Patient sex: M
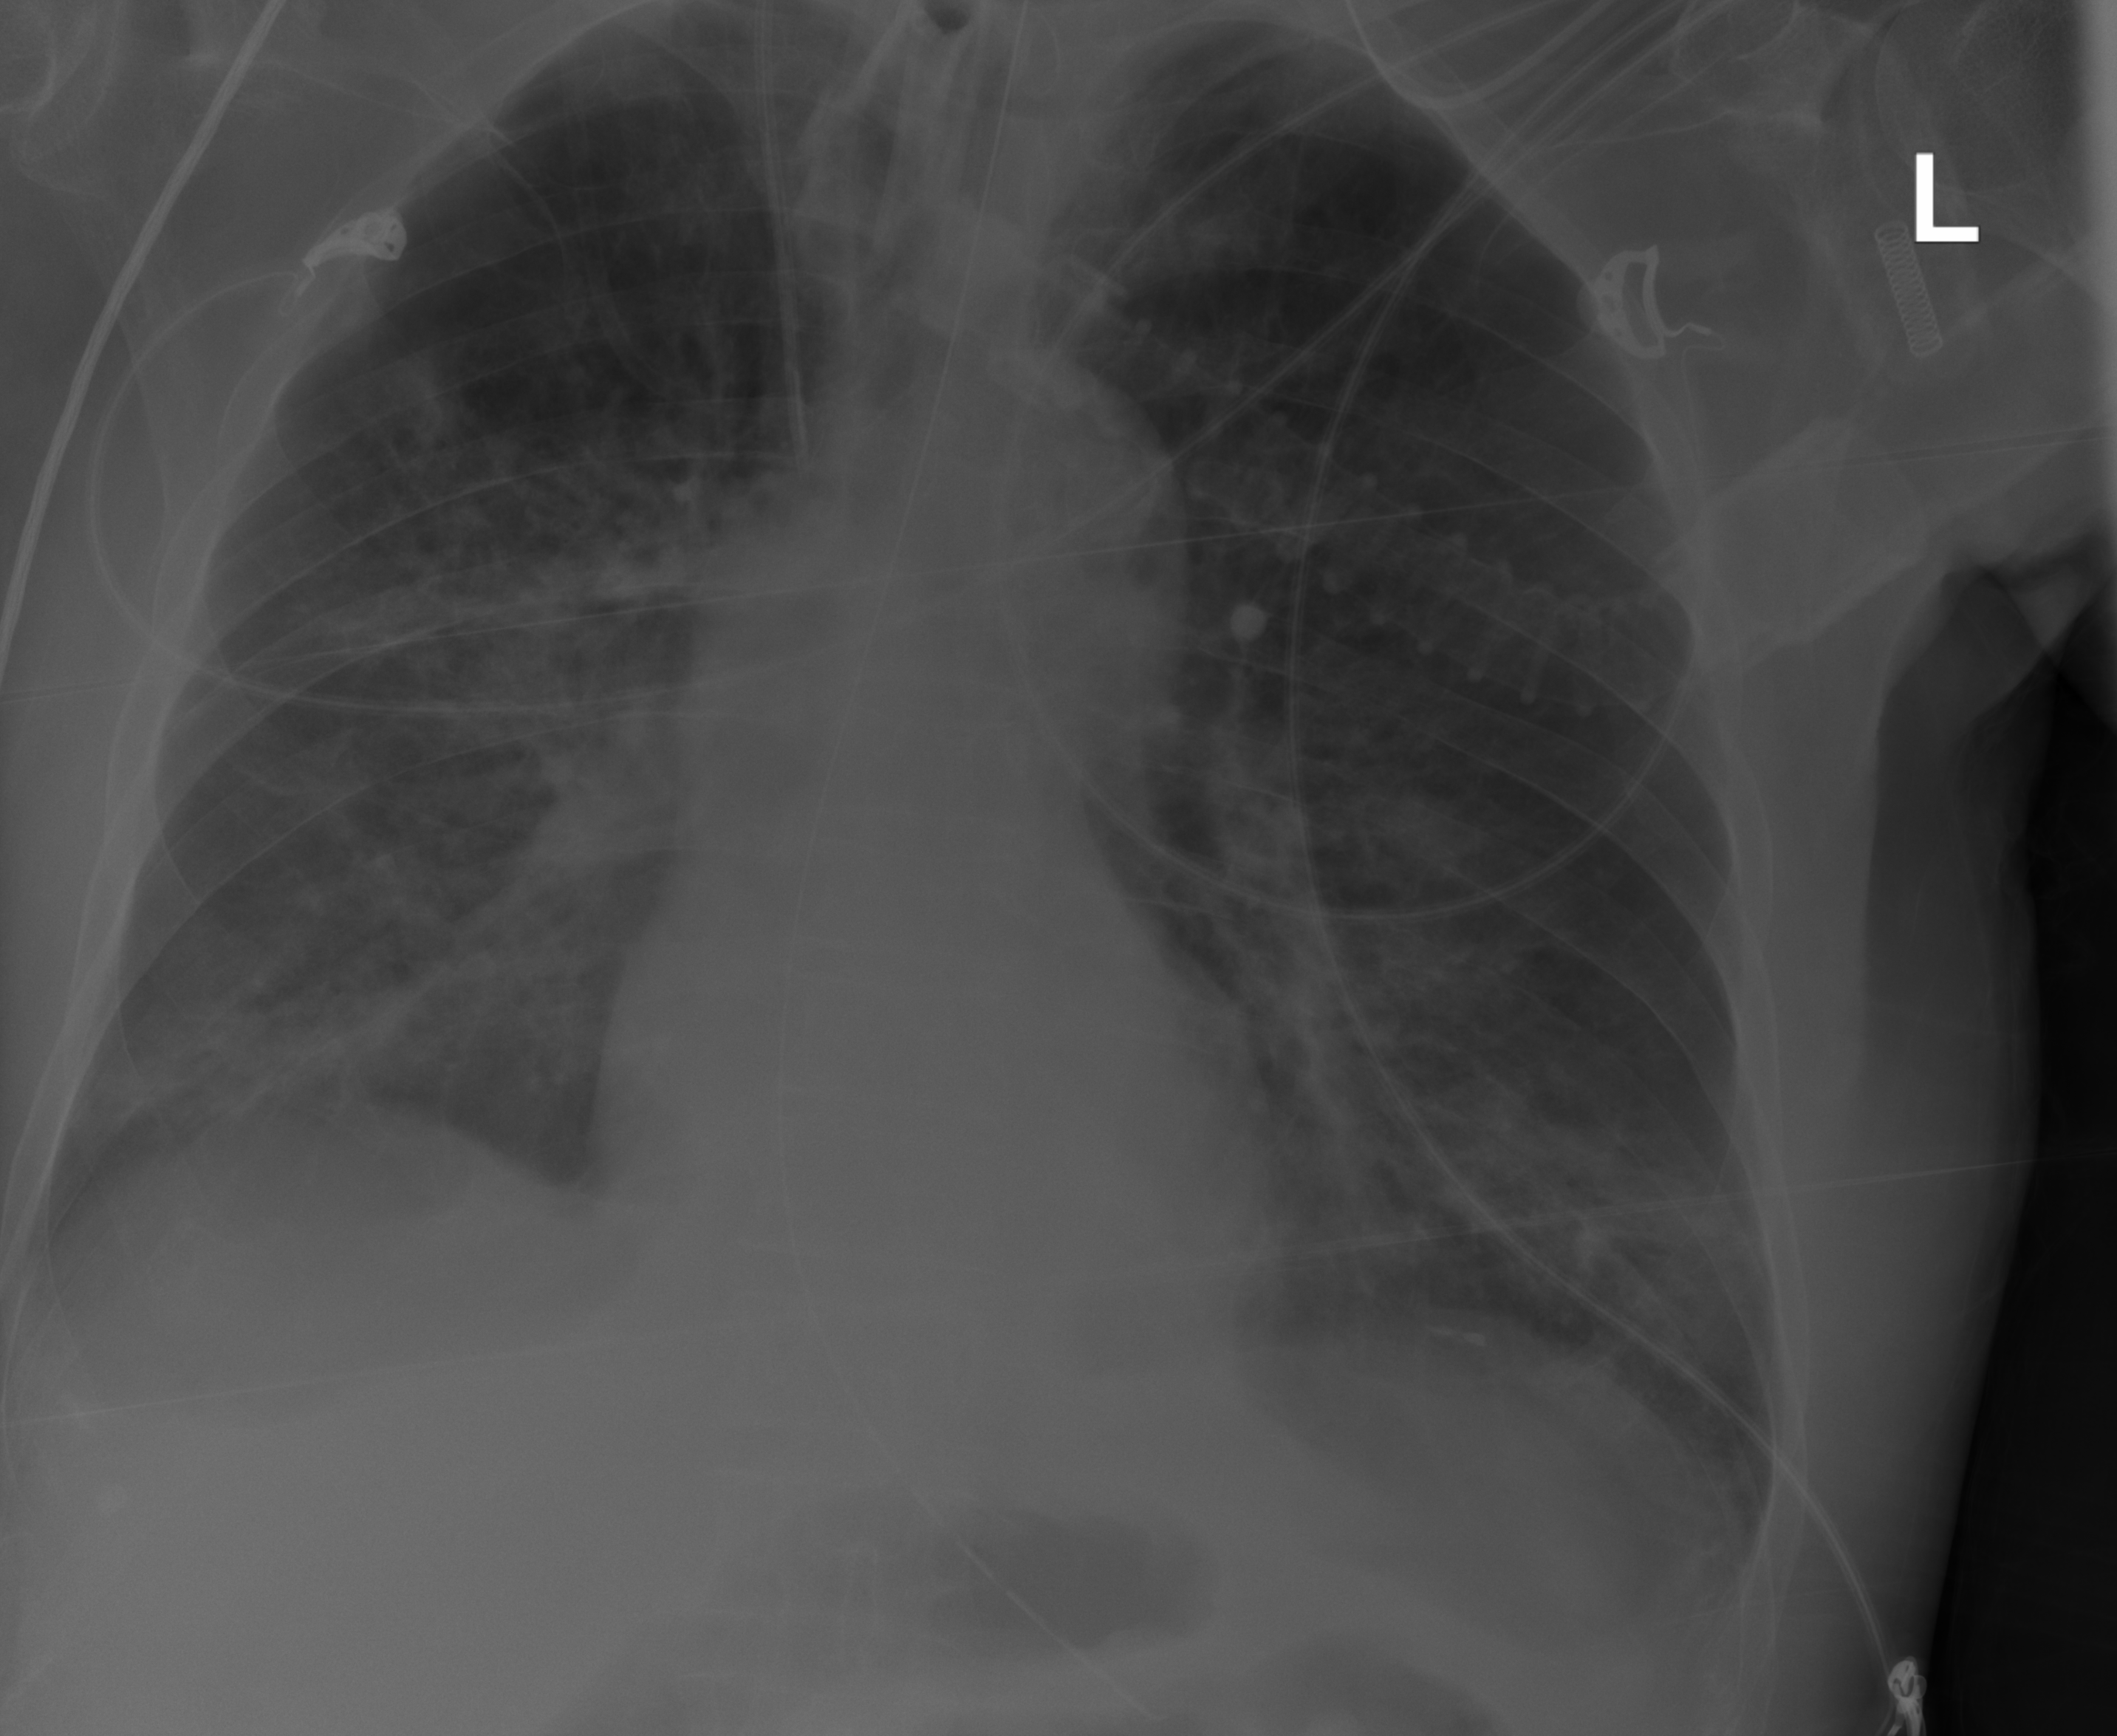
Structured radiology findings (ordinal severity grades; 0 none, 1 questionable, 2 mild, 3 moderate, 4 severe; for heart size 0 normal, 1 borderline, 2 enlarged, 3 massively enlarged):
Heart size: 0
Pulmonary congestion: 0
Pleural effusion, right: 2
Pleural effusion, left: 2
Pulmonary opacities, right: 2
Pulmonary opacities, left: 0
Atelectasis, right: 2
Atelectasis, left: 2